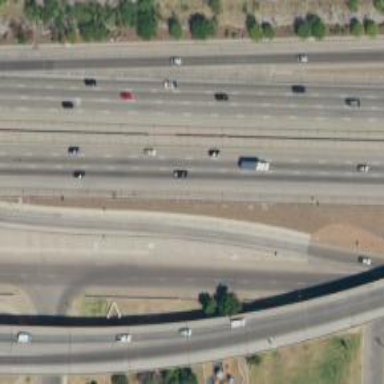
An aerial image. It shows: Motorway link.